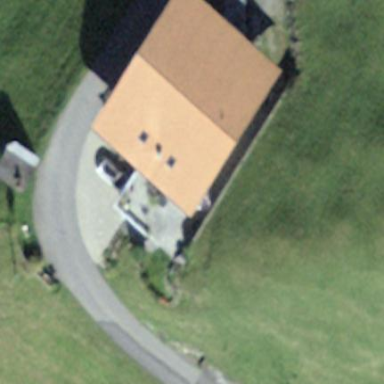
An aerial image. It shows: Farm building.